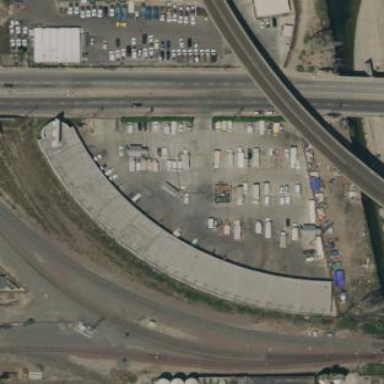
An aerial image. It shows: Warehouse building.